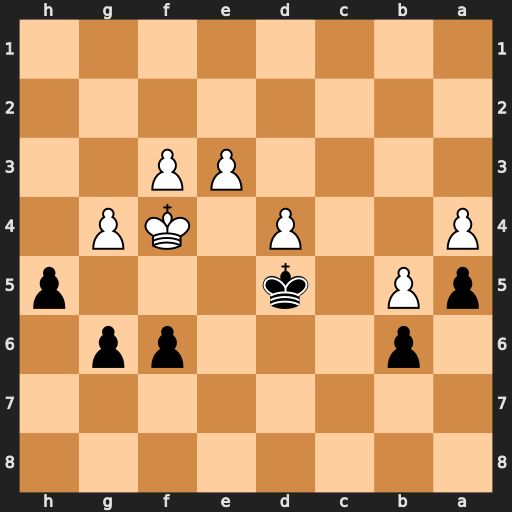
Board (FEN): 8/8/1p3pp1/pP1k3p/P2P1KP1/4PP2/8/8
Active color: b
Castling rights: -
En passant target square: -
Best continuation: h4 g5 f5 e4+ fxe4